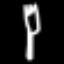
Label: fork